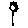
Label: flower